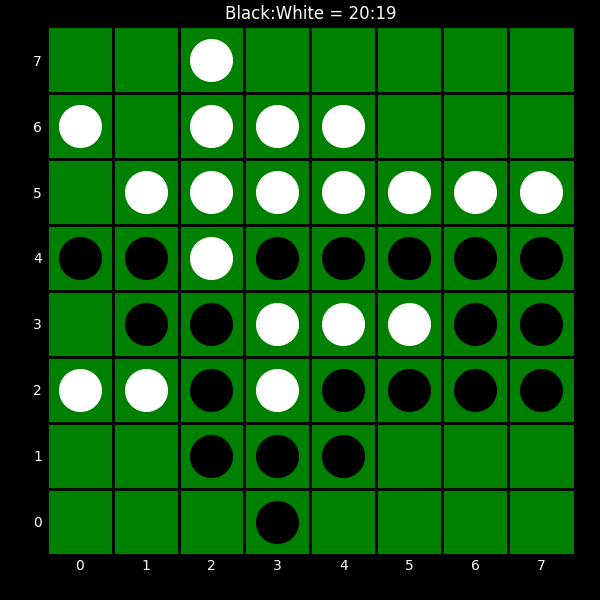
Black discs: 20
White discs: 19